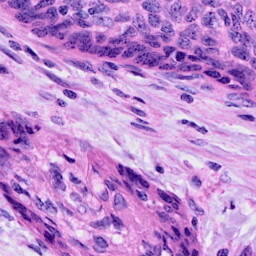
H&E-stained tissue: Cervix